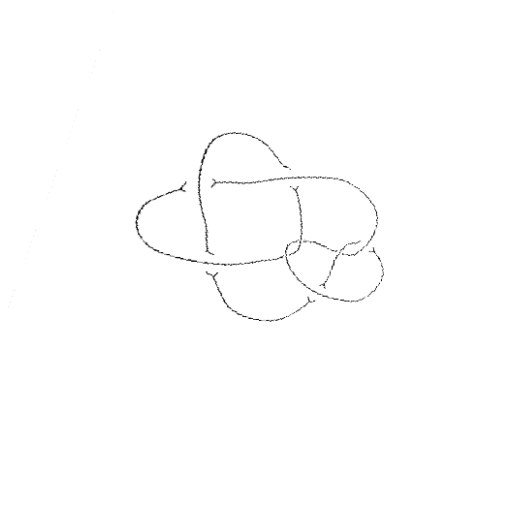
Crossing number: 8